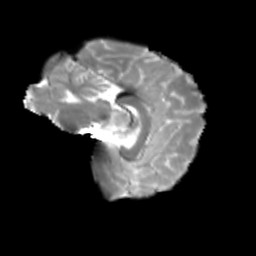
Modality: T2w
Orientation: sagittal
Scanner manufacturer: siemens
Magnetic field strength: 3 T
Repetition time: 4 s
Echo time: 0.0594 s